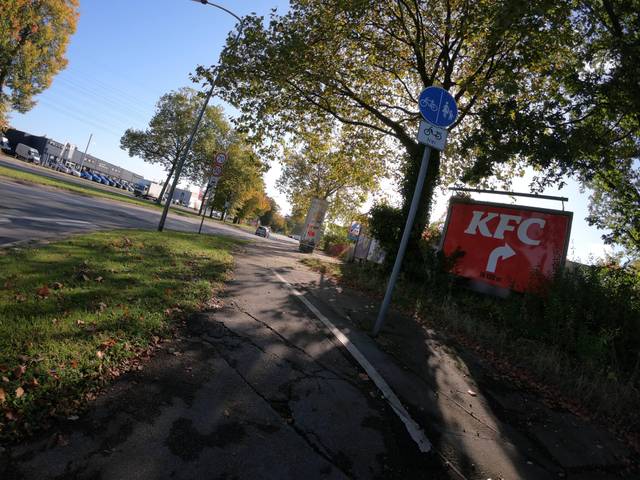
Region: Germany
Coordinates: 51.522, 7.072